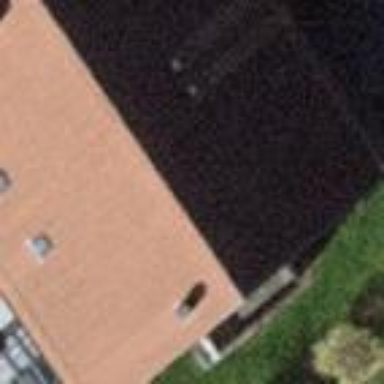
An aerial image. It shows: Terrace building.